Question: In my Cocoa application I would like to access and change the computer's screen lock timeout setting. Changing it in System Preferences does not require the user to enter the admin password.

Unfortunately I couldn't find any information in the documentation, and I'm not sure what topic I should look into (security settings / prefPane programming).
Any help would be appreciated.
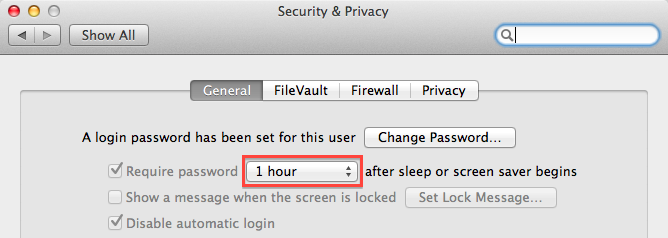
Answer: '''
NSMutableDictionary* plistDict = [[NSMutableDictionary alloc] initWithContentsOfFile:@"/Users/new/Library/Preferences/com.apple.screensaver.plist"];
[plistDict setObject:@"1" forKey:@"askForPassword"];
[plistDict setObject:@"3600" forKey:@"askForPasswordDelay"];
[plistDict writeToFile:@"/Users/new/Library/Preferences/com.apple.screensaver.plist" atomically:YES];
'''
or From terminal
'''
defaults write com.apple.screensaver askForPasswordDelay 5
'''